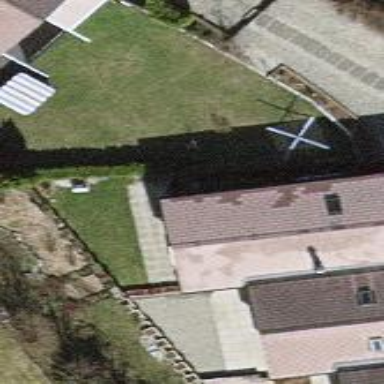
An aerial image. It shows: Residential garden.